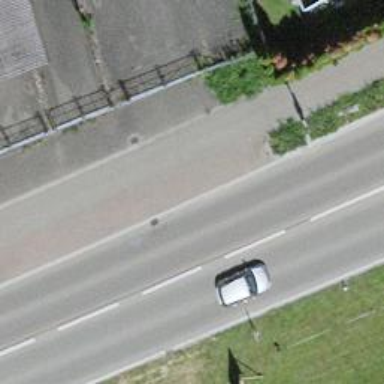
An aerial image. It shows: Asphalt cycleway.